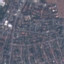
Label: Residential